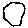
Label: hexagon